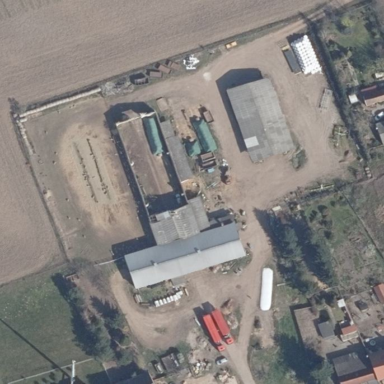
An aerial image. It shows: Farmyard area.